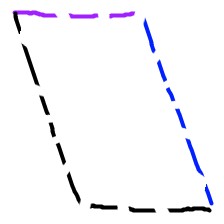
Shape: parallelogram